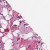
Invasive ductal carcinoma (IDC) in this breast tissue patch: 0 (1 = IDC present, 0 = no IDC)